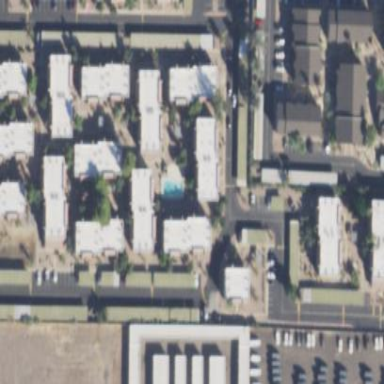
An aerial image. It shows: Residential area with apartments.